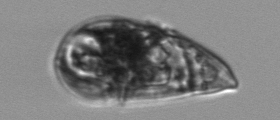
Label: Gyrodinium